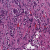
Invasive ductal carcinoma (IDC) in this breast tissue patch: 1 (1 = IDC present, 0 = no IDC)